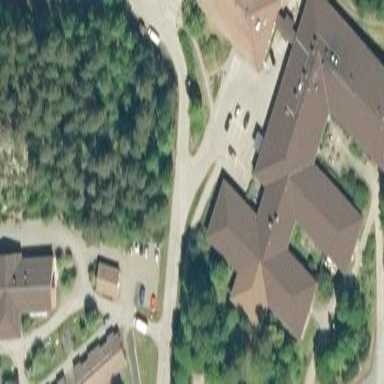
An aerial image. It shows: Hospital building.